Interaction volume radius: 10 \u00c5
Interaction volume height: 10 \u00c5
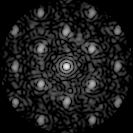
Disorder parameter: 0.3801